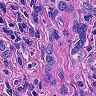
Metastatic tissue present: yes